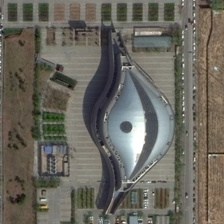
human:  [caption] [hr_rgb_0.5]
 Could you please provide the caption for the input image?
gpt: an eye shaped center is between a freeway and a bareland .

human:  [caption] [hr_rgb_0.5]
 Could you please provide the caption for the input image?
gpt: a leaf shaped metallic building is lobulated on a square with lawns between two roads with parked cars .

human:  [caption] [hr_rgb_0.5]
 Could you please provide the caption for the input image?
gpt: a leaf shaped metallic building is lobulated on a square with lawns between two roads with parked cars .

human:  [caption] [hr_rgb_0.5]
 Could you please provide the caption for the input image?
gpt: this well designed irregular center is in the middle of two bustling roads .

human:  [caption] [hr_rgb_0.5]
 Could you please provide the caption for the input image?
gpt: the shape of the center building between two parallel roads is like an eye .